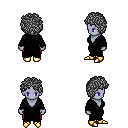
a pixel art fantasy rpg character, female body template, dark elf, purple skin, gray robe, red pants, gray curly afro hairstyle, gold boots, four views (front, back, left, right), 2x2 character sprite sheet, small pixel art, hard edges, no anti-aliasing